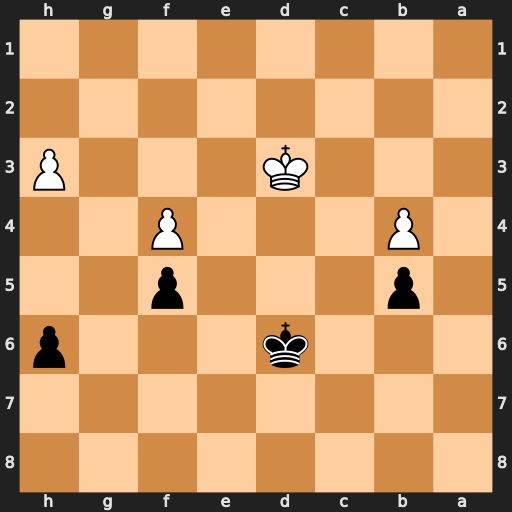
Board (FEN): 8/8/3k3p/1p3p2/1P3P2/3K3P/8/8
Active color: b
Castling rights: -
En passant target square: -
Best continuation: Kd5 h4 h5 Ke3 Kc4